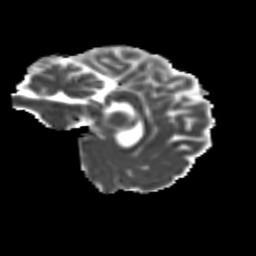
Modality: MD
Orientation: sagittal
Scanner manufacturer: siemens
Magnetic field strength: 3 T
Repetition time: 9.2 s
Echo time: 0.084 s